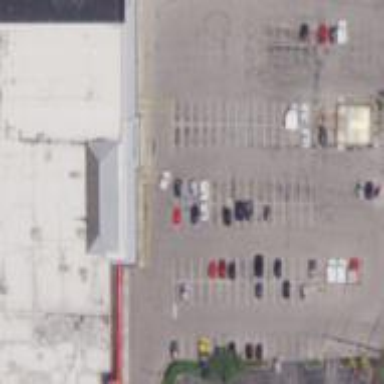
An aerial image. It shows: Retail building.